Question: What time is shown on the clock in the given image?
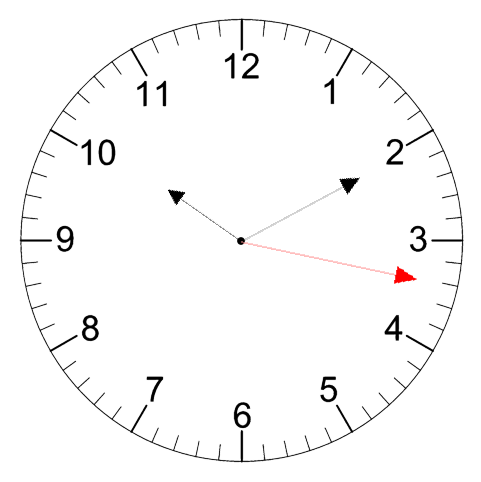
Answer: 10:10:17